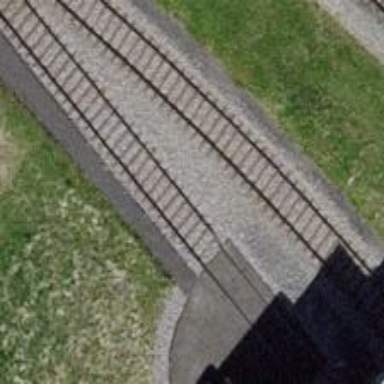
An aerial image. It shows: Single railway spur track.